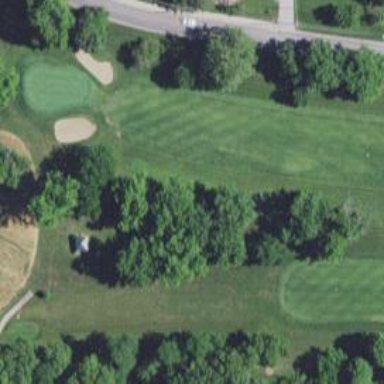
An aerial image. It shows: View of golf hole.